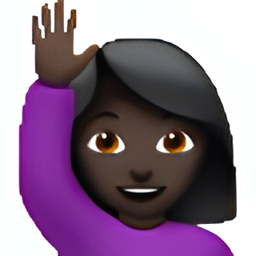
Name: woman raising hand type 6
Emoji: 🙋🏿‍♀️
Group: People & Body
Sub-group: person-gesture